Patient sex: M
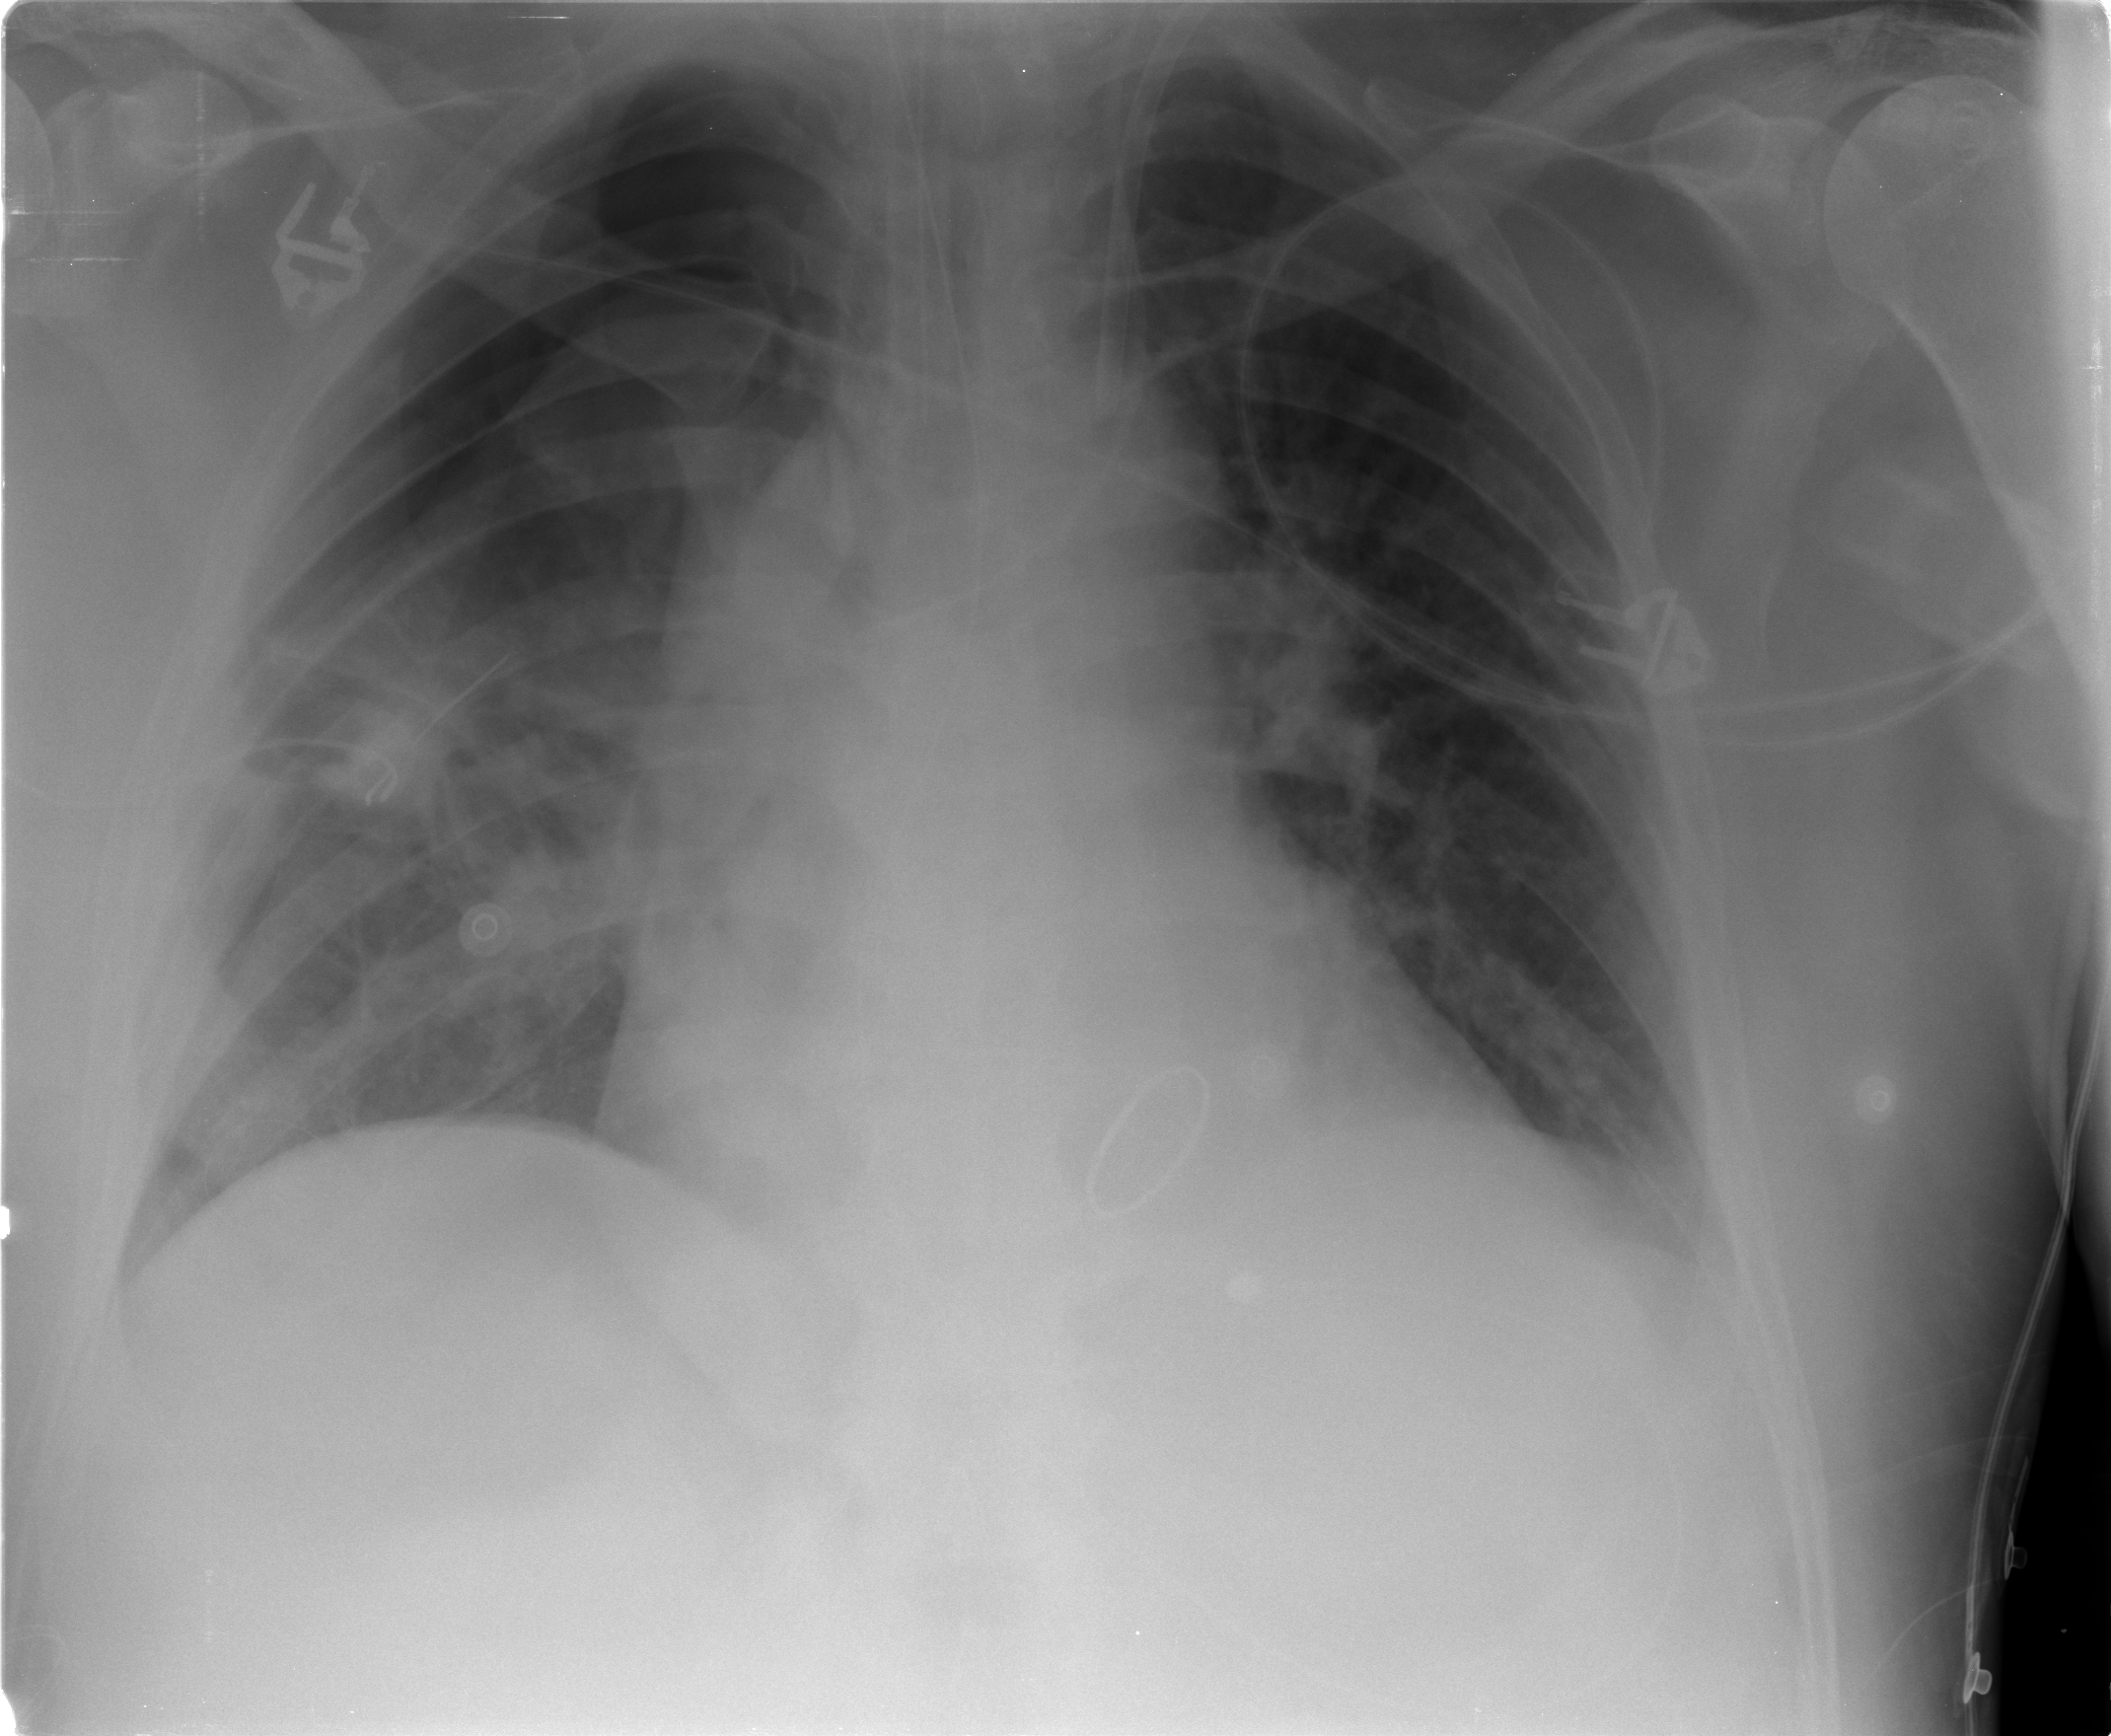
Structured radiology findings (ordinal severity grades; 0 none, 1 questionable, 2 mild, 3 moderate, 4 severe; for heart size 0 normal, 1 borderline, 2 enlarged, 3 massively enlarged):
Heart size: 2
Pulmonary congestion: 0
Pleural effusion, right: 1
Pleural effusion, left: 0
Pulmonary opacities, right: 2
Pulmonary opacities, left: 0
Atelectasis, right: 2
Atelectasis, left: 0